Interaction volume radius: 5 \u00c5
Interaction volume height: 20 \u00c5
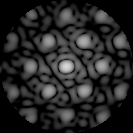
Disorder parameter: 0.2643